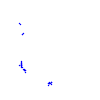
Particle: proton